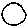
Label: circle